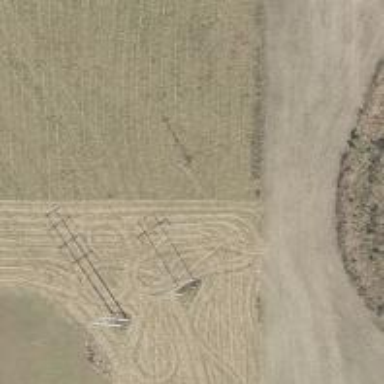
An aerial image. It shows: Power pole.